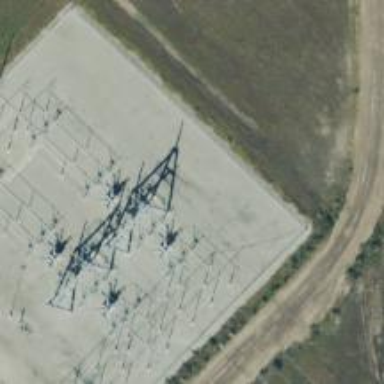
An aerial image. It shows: Switch used for power control.